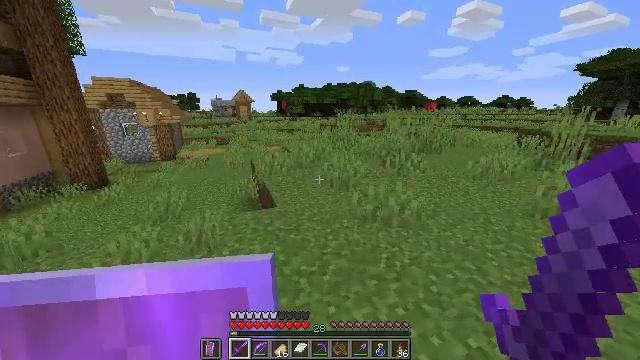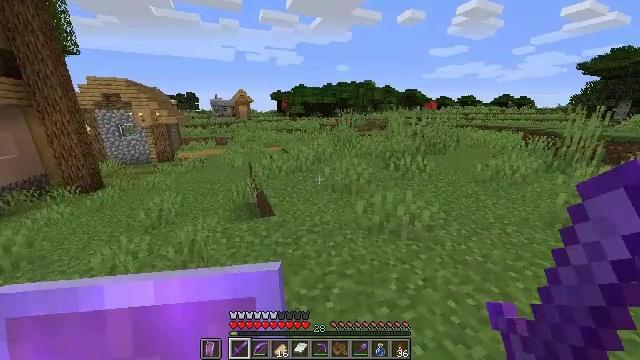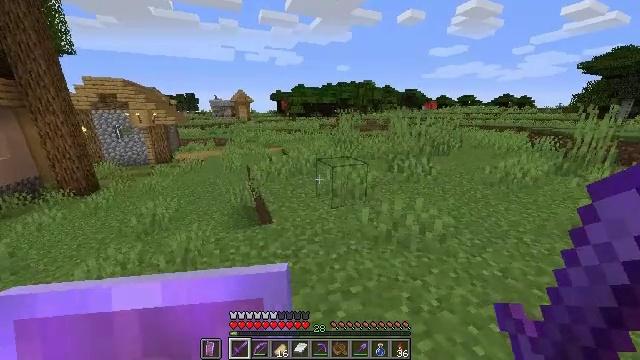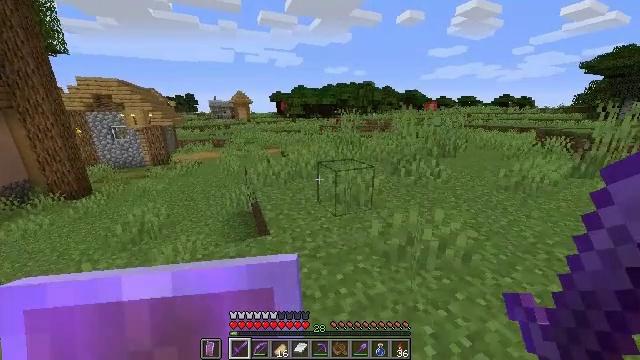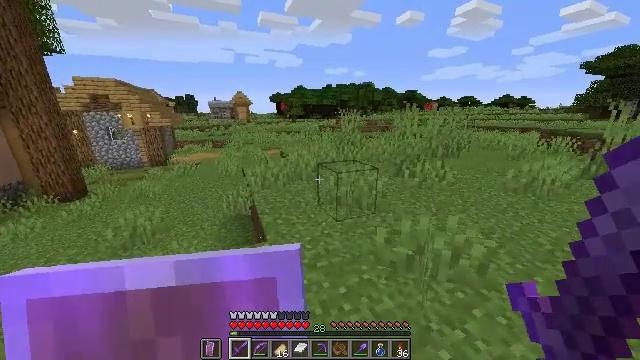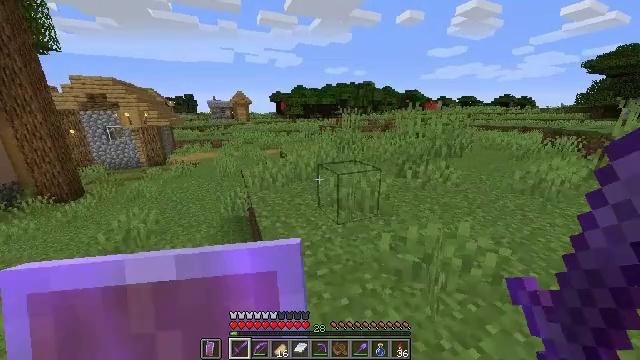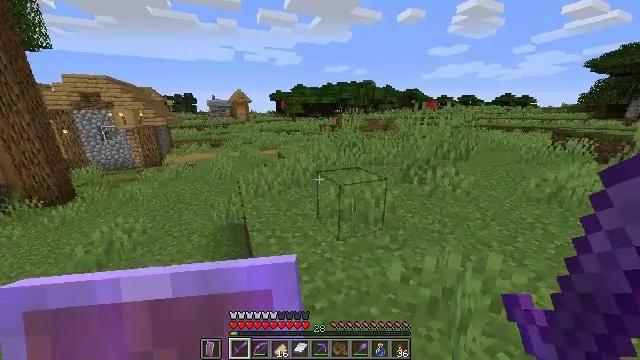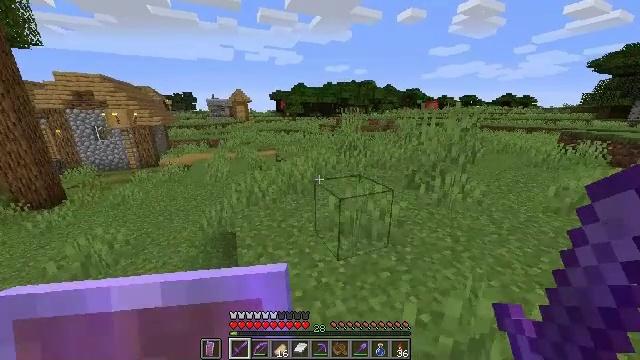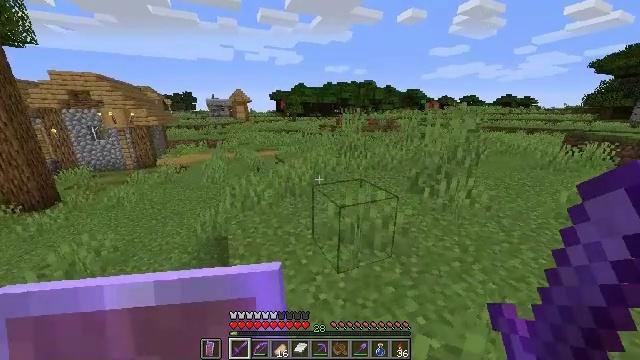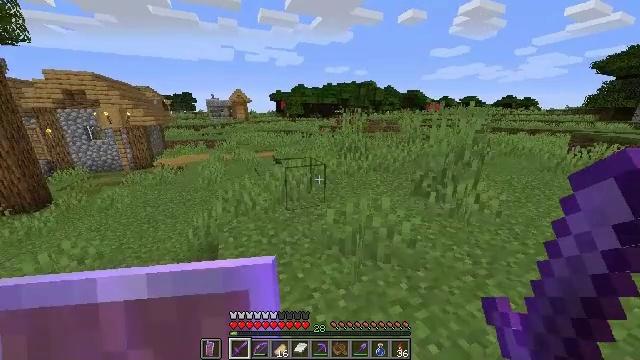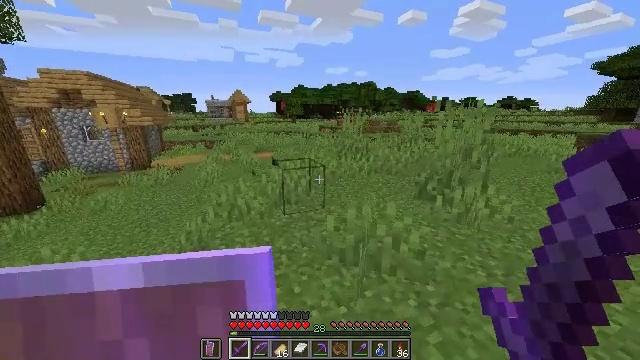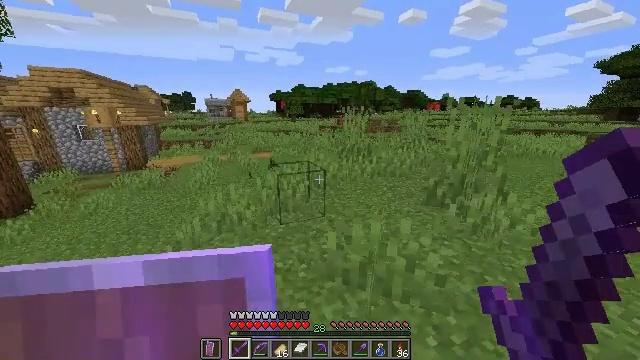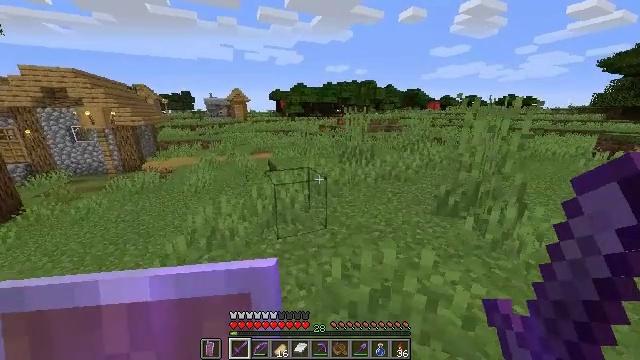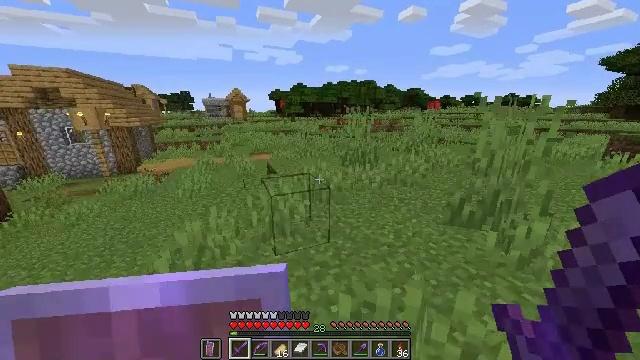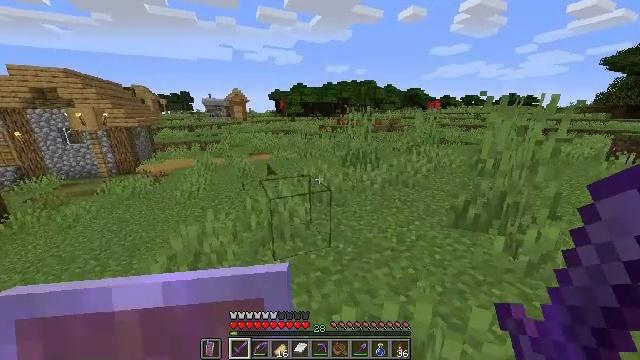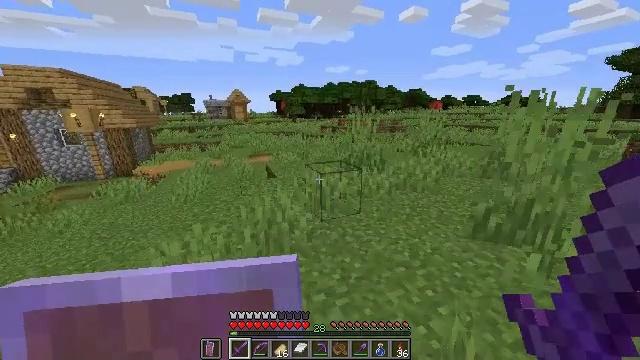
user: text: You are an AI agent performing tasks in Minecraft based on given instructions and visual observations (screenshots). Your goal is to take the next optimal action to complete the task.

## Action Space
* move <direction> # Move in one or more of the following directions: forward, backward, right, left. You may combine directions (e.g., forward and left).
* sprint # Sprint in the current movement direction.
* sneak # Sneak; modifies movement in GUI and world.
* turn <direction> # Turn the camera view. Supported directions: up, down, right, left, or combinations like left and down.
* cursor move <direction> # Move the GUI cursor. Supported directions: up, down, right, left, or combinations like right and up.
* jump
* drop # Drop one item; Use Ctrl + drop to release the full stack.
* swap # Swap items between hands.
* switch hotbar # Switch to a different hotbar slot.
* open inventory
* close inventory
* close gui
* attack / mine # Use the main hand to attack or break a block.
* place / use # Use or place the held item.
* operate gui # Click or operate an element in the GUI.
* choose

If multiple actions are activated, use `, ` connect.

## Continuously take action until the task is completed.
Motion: motion action
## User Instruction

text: Gather oak leaves by attacking.
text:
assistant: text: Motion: move forward, sprint
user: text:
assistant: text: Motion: move forward, sprint
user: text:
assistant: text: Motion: move forward, sprint
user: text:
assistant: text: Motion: move forward, sprint
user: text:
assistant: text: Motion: move forward, sprint
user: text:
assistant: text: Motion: move forward, sprint
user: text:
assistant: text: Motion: move forward, sprint
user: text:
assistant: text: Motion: move forward, sprint
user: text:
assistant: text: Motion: move forward, sprint
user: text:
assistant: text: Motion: move forward, sprint
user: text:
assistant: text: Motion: move forward, sprint
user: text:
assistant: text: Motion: move forward, sprint
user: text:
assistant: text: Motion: move forward, sprint
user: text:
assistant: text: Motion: move forward, sprint
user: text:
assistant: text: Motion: move forward, sprint
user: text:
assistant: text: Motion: move forward, sprint, turn left
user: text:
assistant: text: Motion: move forward, sprint, turn left
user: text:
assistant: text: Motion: move forward, sprint, turn left and up
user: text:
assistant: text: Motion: move forward, sprint, turn left and up
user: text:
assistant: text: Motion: move forward, sprint, turn left
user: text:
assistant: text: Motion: move forward, sprint
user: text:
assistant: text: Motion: move forward and move right, sprint
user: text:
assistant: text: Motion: move forward and move right, sprint
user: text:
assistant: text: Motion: move forward and move right, sprint
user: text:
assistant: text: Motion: move forward, sprint
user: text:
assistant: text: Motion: move forward, sprint
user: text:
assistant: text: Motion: move forward, sprint
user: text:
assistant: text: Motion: move forward, sprint
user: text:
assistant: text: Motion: move forward, sprint
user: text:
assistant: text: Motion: move forward, sprint